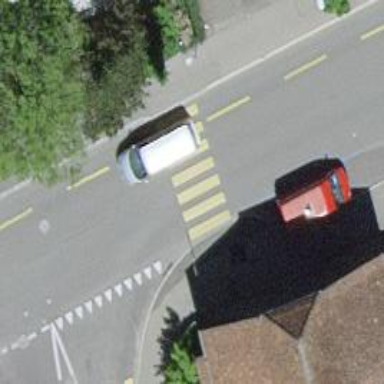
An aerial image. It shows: Uncontrolled zebra crossing on the road.